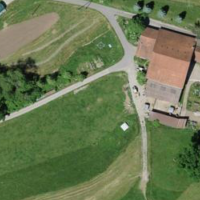
EUNIS habitat code: 25
Species observed at this site:
Chelidonium majus
Polygonum aviculare
Senecio vulgaris